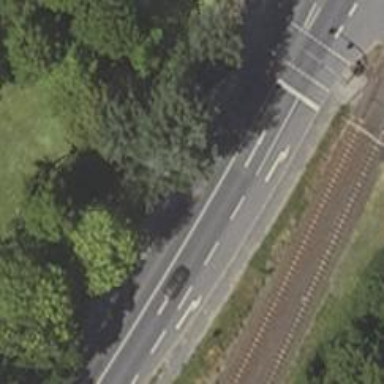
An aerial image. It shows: Path with grade 3 track type.